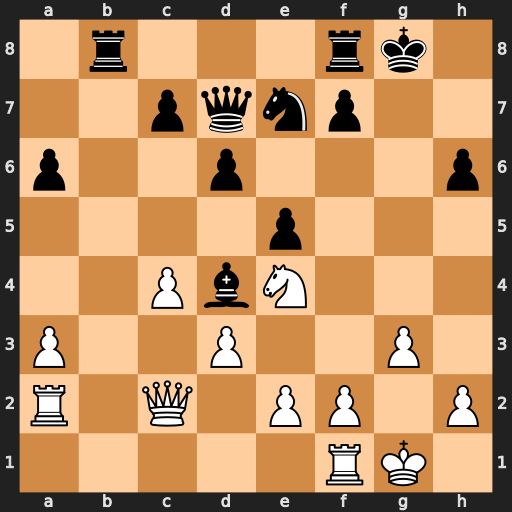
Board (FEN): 1r3rk1/2pqnp2/p2p3p/4p3/2PbN3/P2P2P1/R1Q1PP1P/5RK1
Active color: w
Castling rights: -
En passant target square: -
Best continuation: Nf6+ Kg7 Nxd7